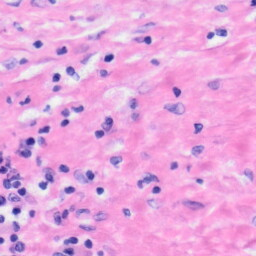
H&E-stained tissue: Liver